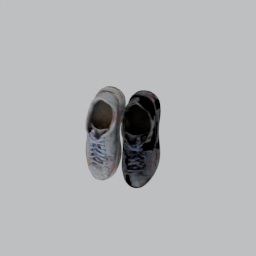
Label: people